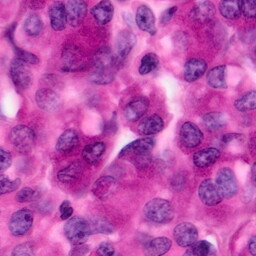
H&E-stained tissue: Pancreatic